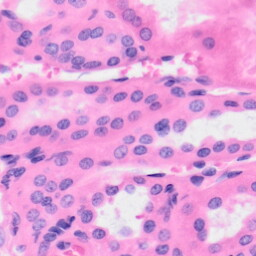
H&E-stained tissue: Kidney